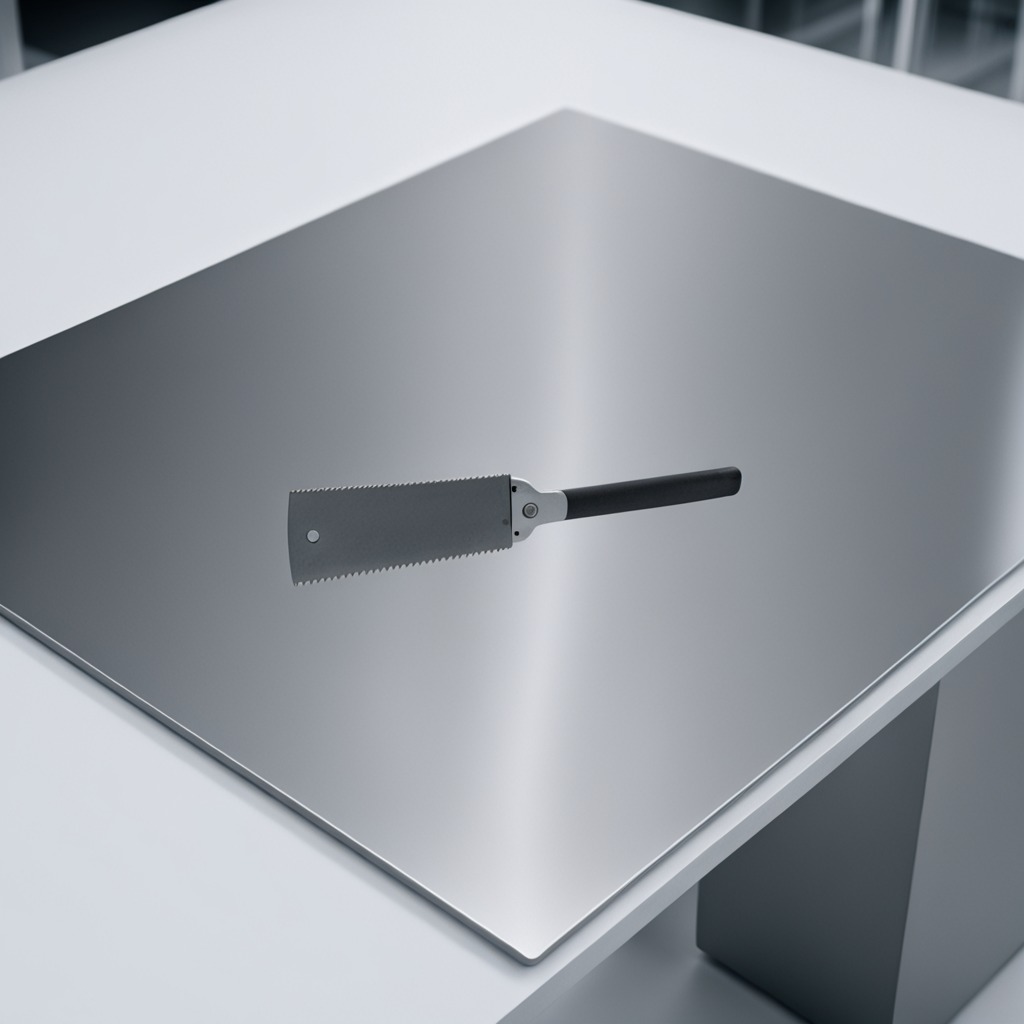
A metal saw is lying on the stainless steel table in the high-end prototyping lab.